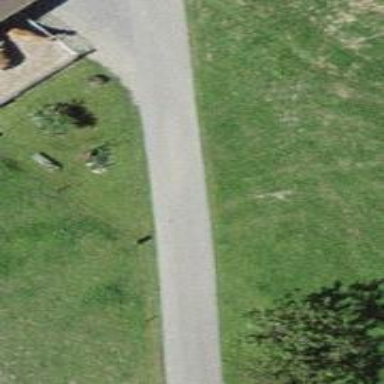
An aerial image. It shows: Paved service road.